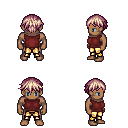
a pixel art fantasy rpg character, male body template, human, dark skin, maroon sleeveless shirt, gold greaves, white blonde short bangs hairstyle, four views (front, back, left, right), 2x2 character sprite sheet, small pixel art, hard edges, no anti-aliasing